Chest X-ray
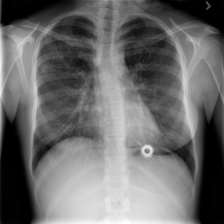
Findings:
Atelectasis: negative
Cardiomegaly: negative
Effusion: negative
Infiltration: negative
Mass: negative
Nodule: negative
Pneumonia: negative
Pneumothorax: negative
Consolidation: negative
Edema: negative
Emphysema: negative
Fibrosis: negative
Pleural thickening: negative
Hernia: negative